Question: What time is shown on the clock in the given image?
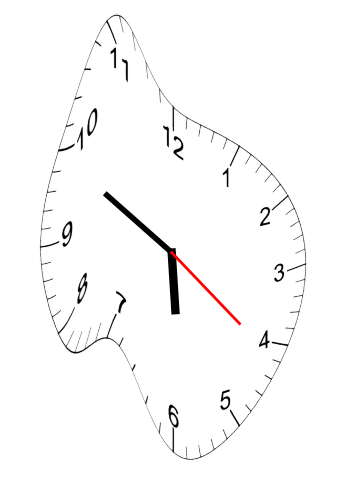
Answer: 05:49:21